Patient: sex M, age 26
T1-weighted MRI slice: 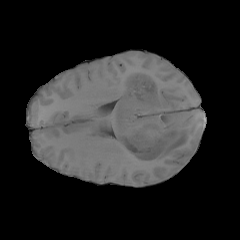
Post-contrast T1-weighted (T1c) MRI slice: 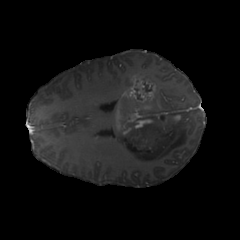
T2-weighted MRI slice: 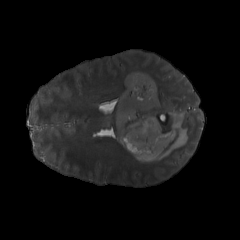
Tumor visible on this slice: yes
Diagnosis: Astrocytoma, IDH-mutant
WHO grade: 4